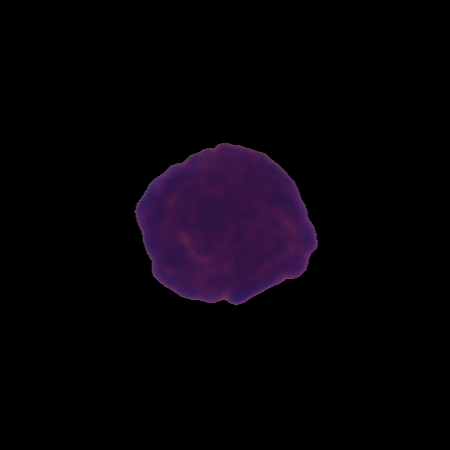
Label: healthy